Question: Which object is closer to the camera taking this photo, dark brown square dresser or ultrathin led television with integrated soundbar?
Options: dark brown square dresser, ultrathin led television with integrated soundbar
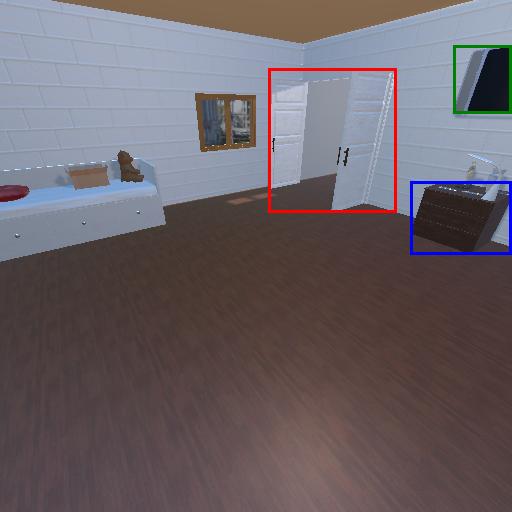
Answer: dark brown square dresser